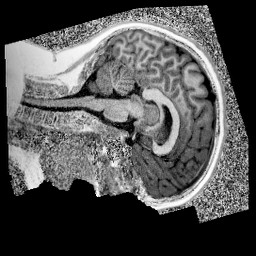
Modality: UNIT1
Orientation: sagittal
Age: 10
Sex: male
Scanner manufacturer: siemens
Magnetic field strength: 3 T
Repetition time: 4 s
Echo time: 0.00299 s